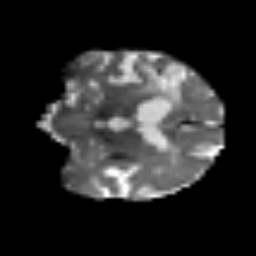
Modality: T2w
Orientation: coronal
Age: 69
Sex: male
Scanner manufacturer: siemens
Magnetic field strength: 3 T
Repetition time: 3.2 s
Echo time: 0.081 s